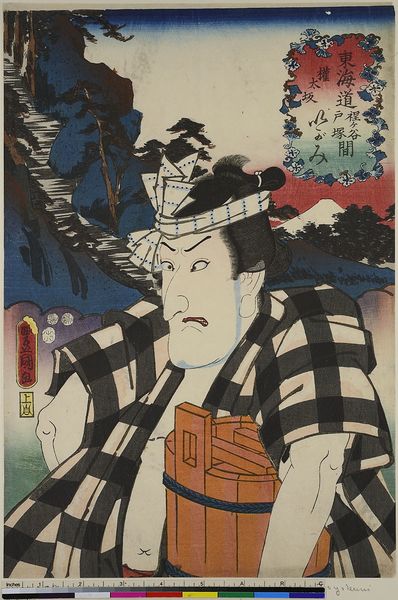
Titel: Gontazaka, zwischen Hodogaya und Totsuka: Der Schauspieler Matsumoto Kinsho I als Igami, Blatt 5,5 aus der Serie: Die 53 Stationen des Tokaido
Künstler: Utagawa Kunisada
Standort: Hamburg
Institution: Museum für Kunst und Gewerbe Hamburg
Schlagwörter: theater, holzschnitt, druckgraphik, druckgrafik, zeit, schauspieler, farbholzschnitt, schauspielerin, tourismus, reisen, kabuki, edo, reproduktionen, druckerzeugnisse, theateraufführung, ukiyo